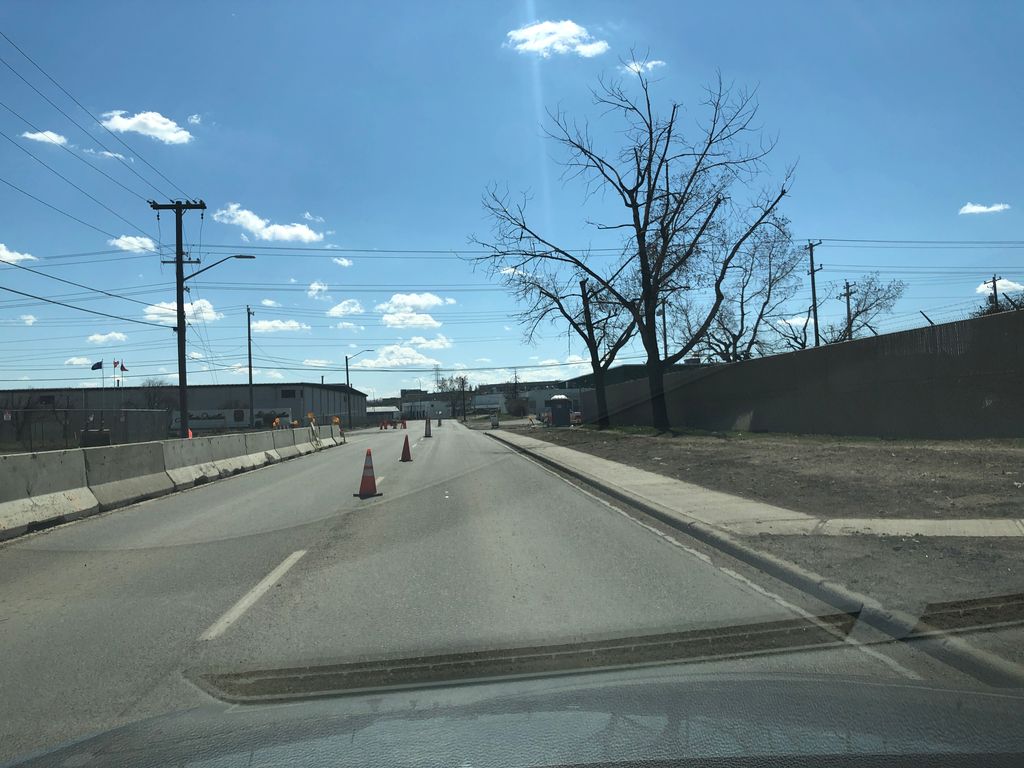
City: calgary